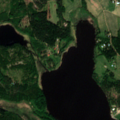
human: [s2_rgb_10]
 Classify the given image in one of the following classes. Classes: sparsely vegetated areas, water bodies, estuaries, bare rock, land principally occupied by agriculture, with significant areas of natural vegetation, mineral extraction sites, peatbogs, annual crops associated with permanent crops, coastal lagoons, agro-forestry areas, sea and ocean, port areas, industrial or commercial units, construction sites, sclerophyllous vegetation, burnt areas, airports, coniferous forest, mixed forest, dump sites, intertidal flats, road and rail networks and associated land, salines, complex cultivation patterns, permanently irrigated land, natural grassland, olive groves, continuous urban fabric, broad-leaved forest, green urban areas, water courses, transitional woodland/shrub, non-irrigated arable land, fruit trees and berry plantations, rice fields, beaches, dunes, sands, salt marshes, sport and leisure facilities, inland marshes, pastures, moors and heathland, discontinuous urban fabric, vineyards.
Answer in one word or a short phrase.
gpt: non-irrigated arable land, coniferous forest, mixed forest, water bodies